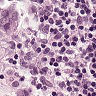
Metastatic tissue present: yes